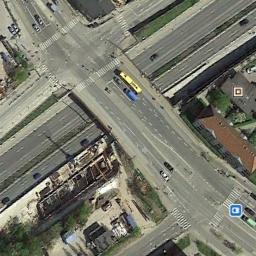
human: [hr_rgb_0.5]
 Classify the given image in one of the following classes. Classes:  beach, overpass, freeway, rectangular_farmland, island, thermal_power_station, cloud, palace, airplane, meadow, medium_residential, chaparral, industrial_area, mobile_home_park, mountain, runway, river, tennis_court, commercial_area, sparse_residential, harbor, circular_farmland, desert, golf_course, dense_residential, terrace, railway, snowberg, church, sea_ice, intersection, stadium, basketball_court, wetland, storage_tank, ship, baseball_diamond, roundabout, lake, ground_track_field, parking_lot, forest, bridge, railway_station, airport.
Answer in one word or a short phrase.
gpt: overpass